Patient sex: M
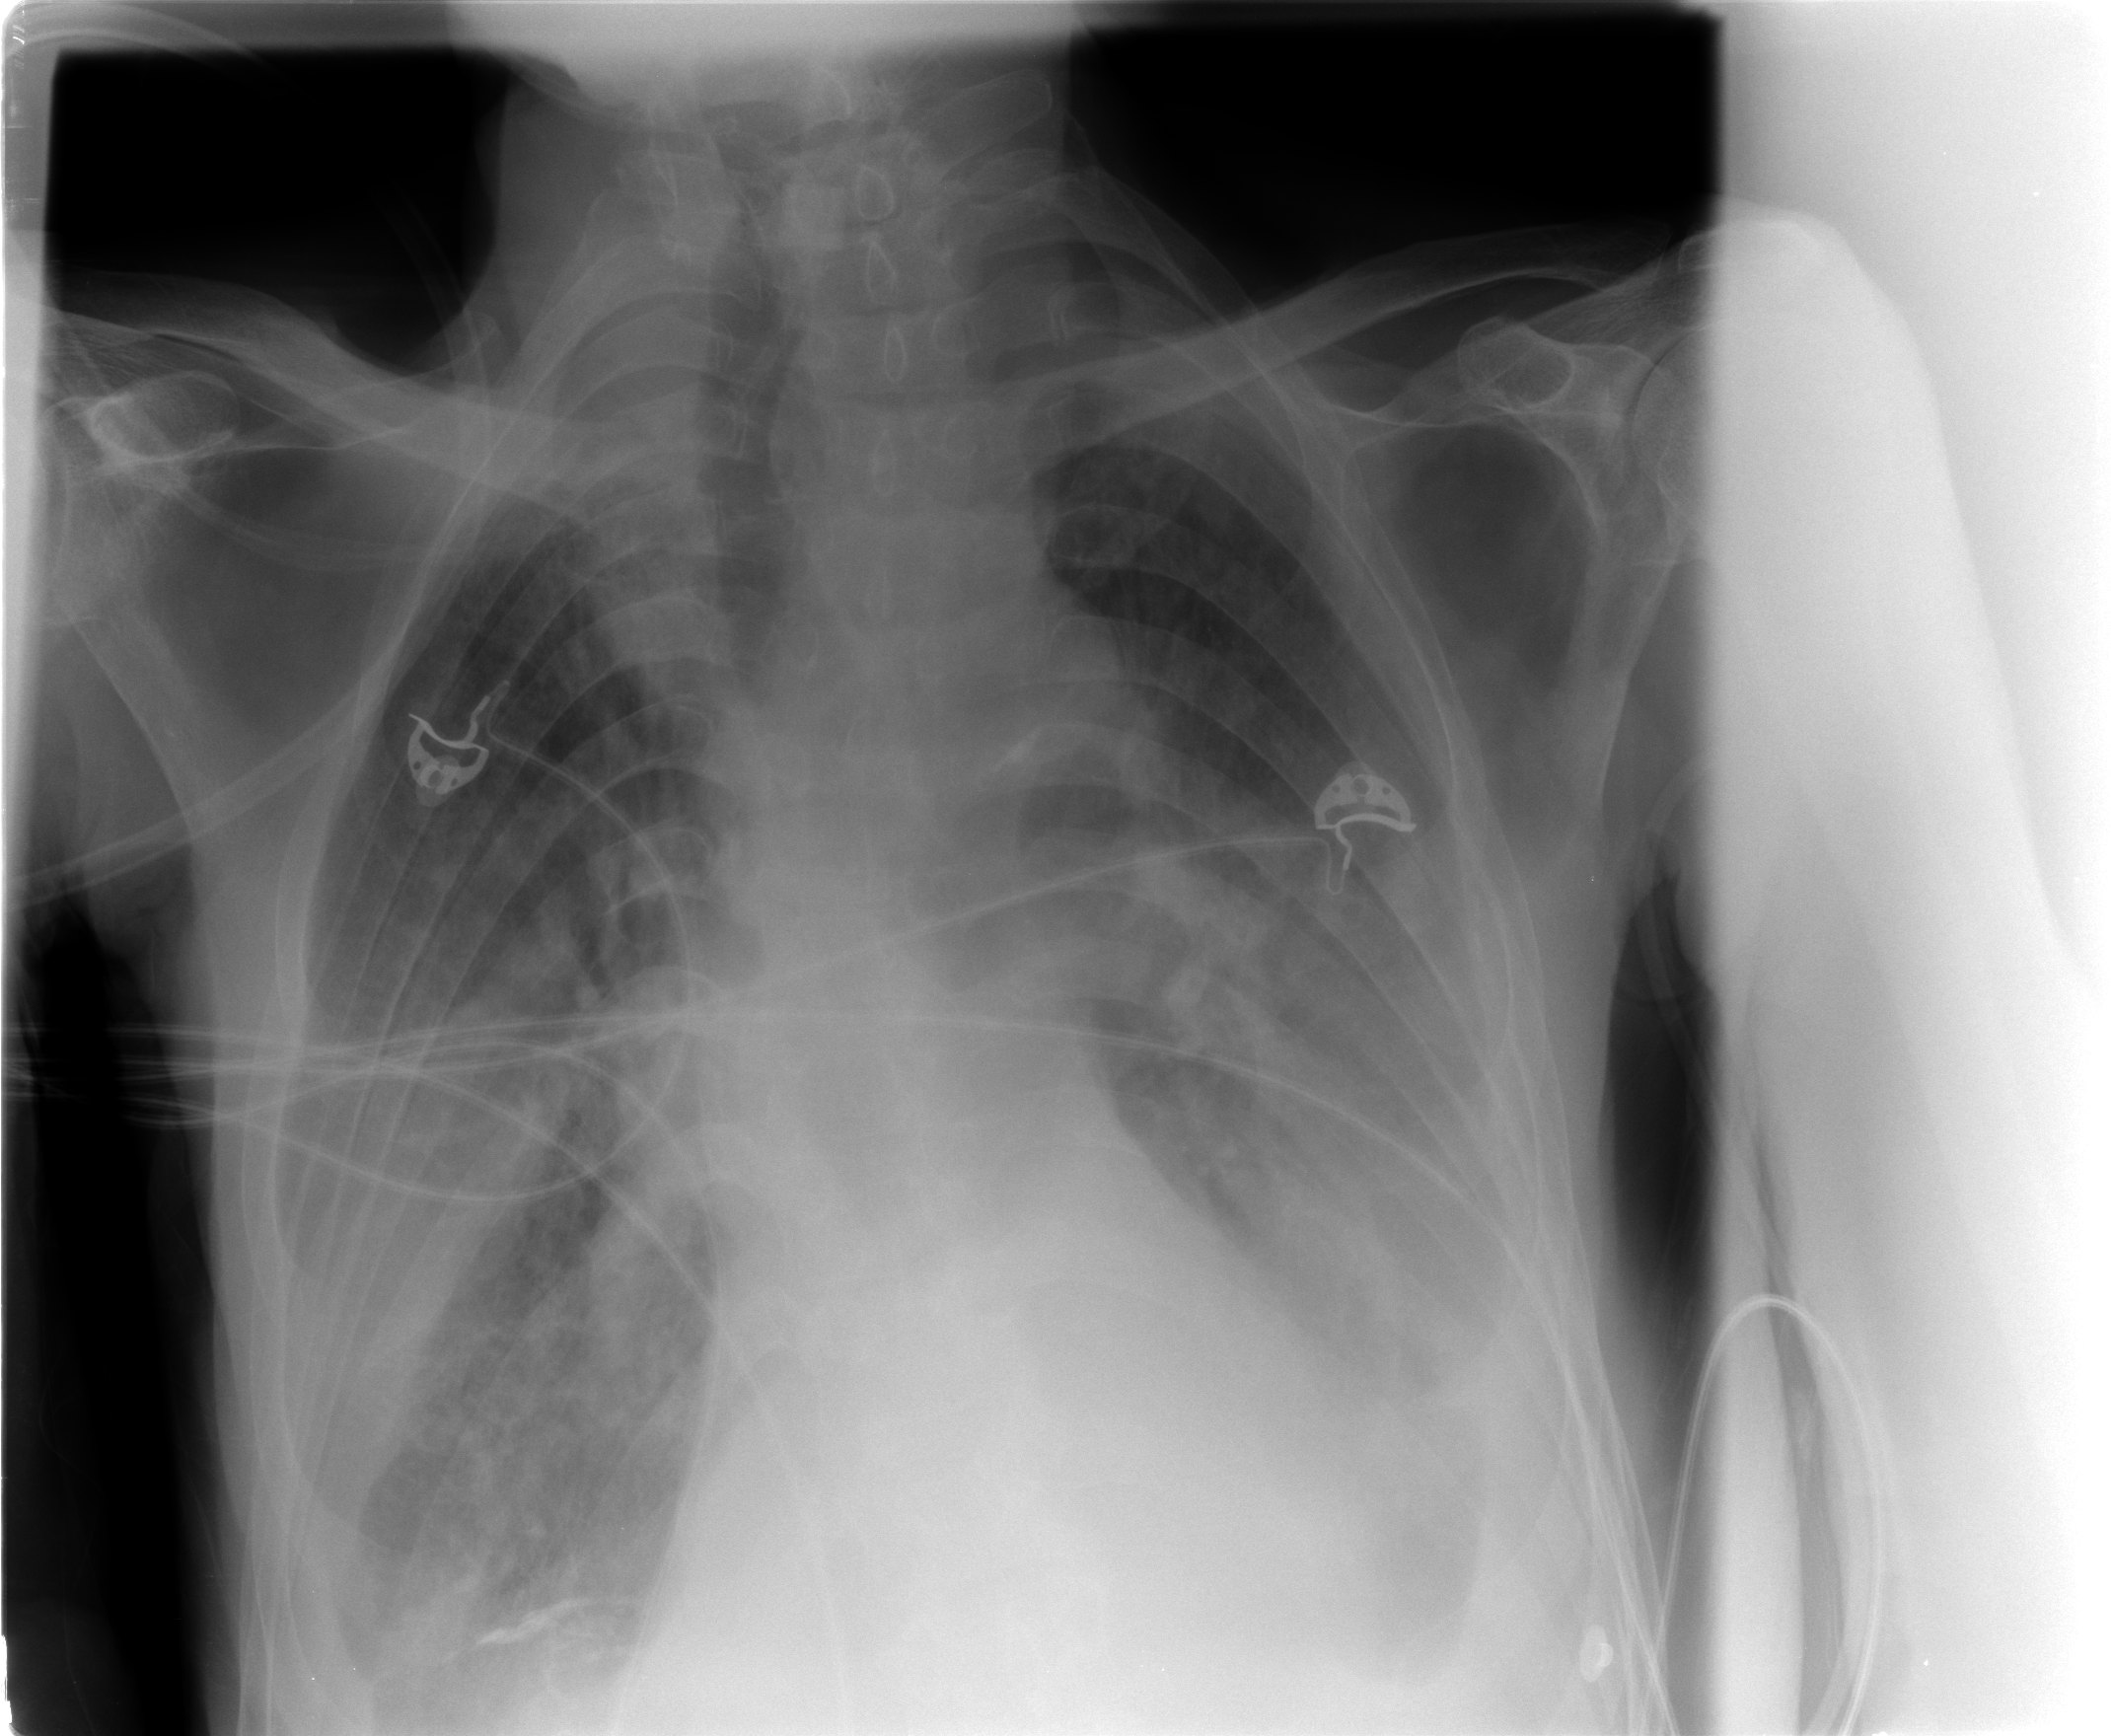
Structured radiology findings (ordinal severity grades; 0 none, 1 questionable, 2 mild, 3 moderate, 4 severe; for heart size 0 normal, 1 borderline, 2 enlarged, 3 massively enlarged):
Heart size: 0
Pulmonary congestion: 3
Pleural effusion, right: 3
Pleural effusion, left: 3
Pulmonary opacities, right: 2
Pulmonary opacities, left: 1
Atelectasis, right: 2
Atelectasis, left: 2